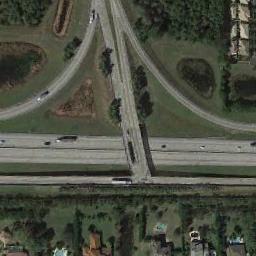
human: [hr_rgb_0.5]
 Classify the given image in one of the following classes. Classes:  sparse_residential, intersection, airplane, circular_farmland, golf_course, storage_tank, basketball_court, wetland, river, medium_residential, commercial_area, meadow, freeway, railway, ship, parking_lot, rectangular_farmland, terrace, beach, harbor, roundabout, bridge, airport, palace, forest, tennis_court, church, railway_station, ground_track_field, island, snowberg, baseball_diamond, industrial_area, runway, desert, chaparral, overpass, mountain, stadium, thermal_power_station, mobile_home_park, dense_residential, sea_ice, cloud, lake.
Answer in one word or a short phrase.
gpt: overpass